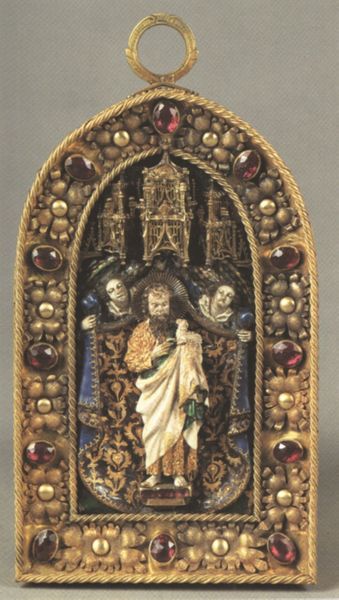
Titel: Paxtafel mit Johannes dem Täufer
Institution: Florenz, Bargello
Schlagwörter: blau, mann, umhang, gelb, menschen, blume, blumen, fenster, frau, männer, schmuck, weiss, gebäude, rot, alt, bart, rahmen, stein, steine, kirche, gewand, gold, mantel, drei, edelsteine, engel, klein, figuren, arch, architecture, blue, church, men, people, pope, red, religious, robes, white, women, black, figures, gilded, green, old, robe, three, woman, yellow, flowers, metall, ring, lamm, groß, heiligenschein, anhänger, amulett, flower, angels, greek, heaven, man, stone, edelstein, heiliger, sash, heilige, kirchlich, heilig, maria, gilt, beard, saint, necklace, statue, kostbar, rubin, cape, antique, jesus, gate, medieval, religion, citadel, circle, katholisch, god, christ, pearls, medal, rubine, öse, christian, relief, carving, christianity, stones, border, chapel, talisman, nhänger, icon, holy, jewelry, gems, jewel, pendant, stained glass, gates, gesicheter, amulet, object, jewels, ruby, casle, brocade, locket, pendent, rubies, pebbles, gem, rubay, tabernacle, schlüsselanhänger, gemstones, enrobing, icone, objekt, priesr, juewls